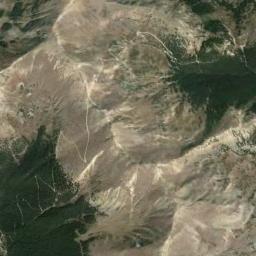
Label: mountain